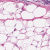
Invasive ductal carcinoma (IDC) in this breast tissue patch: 0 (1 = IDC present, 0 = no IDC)